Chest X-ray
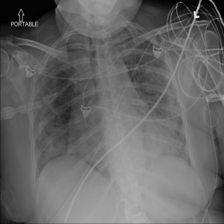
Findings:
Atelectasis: negative
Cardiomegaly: negative
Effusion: negative
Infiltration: negative
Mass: negative
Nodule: negative
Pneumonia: negative
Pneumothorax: negative
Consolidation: positive
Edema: negative
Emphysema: negative
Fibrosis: negative
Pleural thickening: negative
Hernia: negative